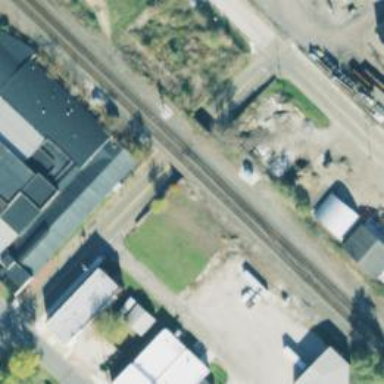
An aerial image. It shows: Railway signal.